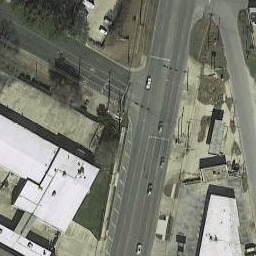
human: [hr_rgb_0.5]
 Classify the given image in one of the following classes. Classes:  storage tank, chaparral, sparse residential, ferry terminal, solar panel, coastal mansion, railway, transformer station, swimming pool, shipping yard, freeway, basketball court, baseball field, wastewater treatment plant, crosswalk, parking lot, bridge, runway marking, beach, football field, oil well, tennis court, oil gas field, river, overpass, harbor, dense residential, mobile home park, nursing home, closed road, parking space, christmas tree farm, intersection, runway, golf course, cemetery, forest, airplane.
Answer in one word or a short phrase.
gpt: intersection